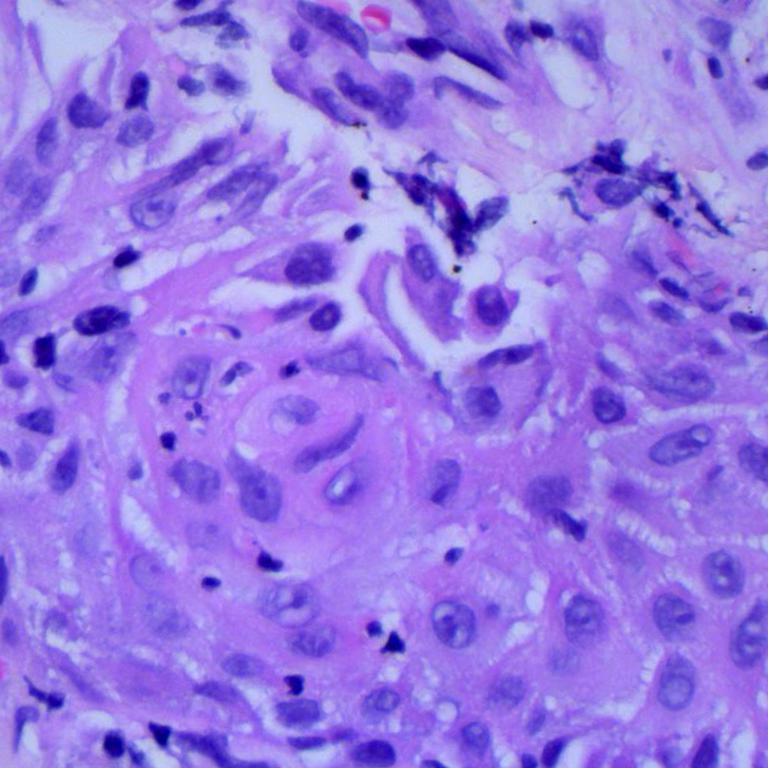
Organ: lung
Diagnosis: squamous carcinomas